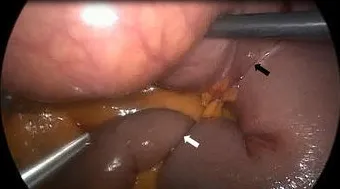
Intussusception was located at 30 cm distal of the jejuno-jejunostomy anastomosis. White arrow indicates intussusception, black arrow indicates jejuno-jejunostomy anastomosis.
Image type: medical_photograph (other_medical_photograph)